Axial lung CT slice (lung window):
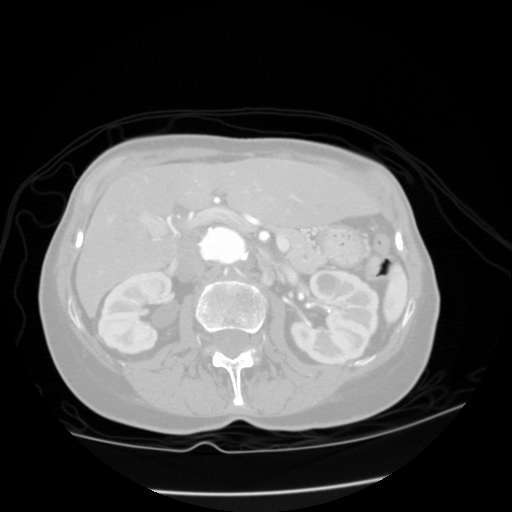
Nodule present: no